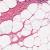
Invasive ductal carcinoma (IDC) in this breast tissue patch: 0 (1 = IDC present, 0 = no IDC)